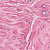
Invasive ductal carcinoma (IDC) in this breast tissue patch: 0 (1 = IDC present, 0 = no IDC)